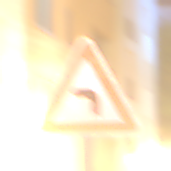
Verkehrszeichen: KurveLinks
Umgebung: Outdoor, Urban
Tageszeit: Night
Wetter: Clear
Licht: Artificial
Jahreszeit: NotSpecified
Kontrast: HighContrast